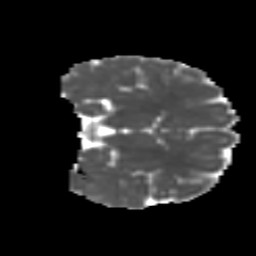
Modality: MD
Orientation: coronal
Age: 11
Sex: female
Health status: ill
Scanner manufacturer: ge
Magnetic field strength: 3 T
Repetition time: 6.752 s
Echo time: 0.079 s